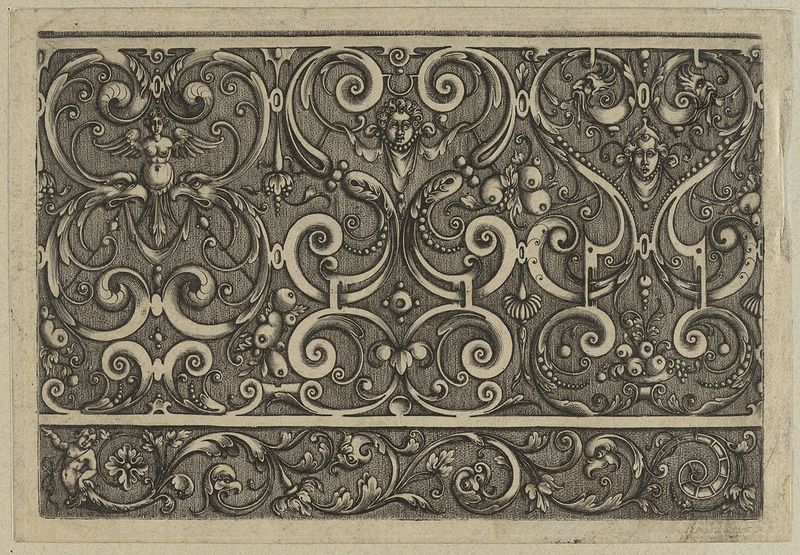
Titel: Fries mit Schweifwerkgroteske, Blatt aus der Folge 'Zierhat boichilgen. Zusamen gedragen Durch Johann Halueren Goltschmidgesel'
Künstler: Johann von Halver
Standort: Hamburg
Institution: Museum für Kunst und Gewerbe Hamburg
Schlagwörter: blätter, flügel, gesichter, gesicht, vögel, blatt, engel, frucht, früchte, papier, grafik, graphik, ornamente, fotografie, photographie, maske, druckgraphik, druckgrafik, stich, manierismus, fresko, kupferstich, fische, groteske, vogelkopf, reproduktionen, druckerzeugnisse, pflanzenornamente, schweifwerk, ornamentstich, vorlageblätter, schotenwerk, spätrenaissance